Current action and preconditions to check: trajectory_clear

Your task: For each precondition in the list above, predict whether it will hold at this action.

Consider the current scene as observed from the mobile robot's camera, and analyze the predicted future states of all dynamic agents (e.g., people, animals, vehicles, or any moving entities) within the NEXT SECOND.

IMPORTANT: Only answer "very likely" if you are absolutely certain—based on strong, clear evidence—that a dynamic agent will violate the precondition in the predicted future state. Do NOT answer "very likely" for unlikely, ambiguous, or low-probability risks.

Ask yourself for each precondition: Is there a high probability, with clear and convincing evidence, that the predicted future states of any dynamic agent will interfere with the predicted future state of the currently executing action within the NEXT SECOND, causing that precondition to fail?

Assess the risk level based on these predictions. Use "likely" or "very likely" if motions create a clear risk of interference.

Use "neutral" or "improbable" if agents are nearby but their predicted paths are clearly diverging or non-conflicting.

Failure Risk Categories: "very improbable", "improbable", "neutral", "likely", "very likely"

Answer Format: Output ONLY the probability_of_failure value from these categories: "very improbable", "improbable", "neutral", "likely", "very likely"

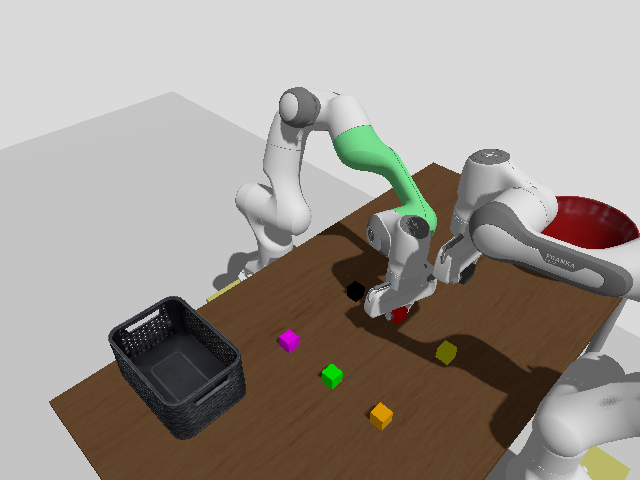

Answer: improbable